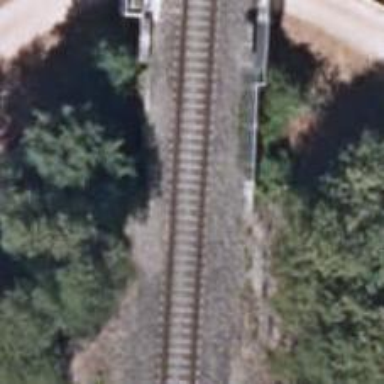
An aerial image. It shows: Bridge over railway line.